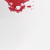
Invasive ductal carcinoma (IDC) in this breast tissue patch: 0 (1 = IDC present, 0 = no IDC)